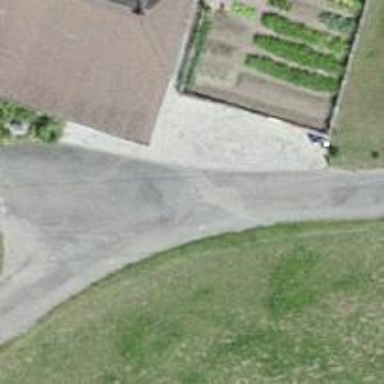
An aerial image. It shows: Smooth asphalt road in residential area.